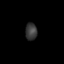
Tissue: skin
Cell type: Epithelial cells
Senescence score: 0.2182
Nuclear area (px): 202
Mean DAPI intensity: 55.327